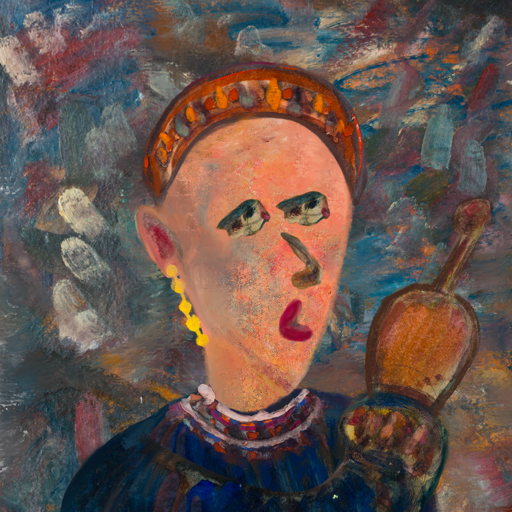
Background: Boggyland, Head And Neck Side: Irani, Face Side: Pipe, Bust: Pipe, Hair Side: Blank, Head Accessory: Hypocrite, Second Necklace: Blank, Necklace: Hypocrite_1, Baby: Blank